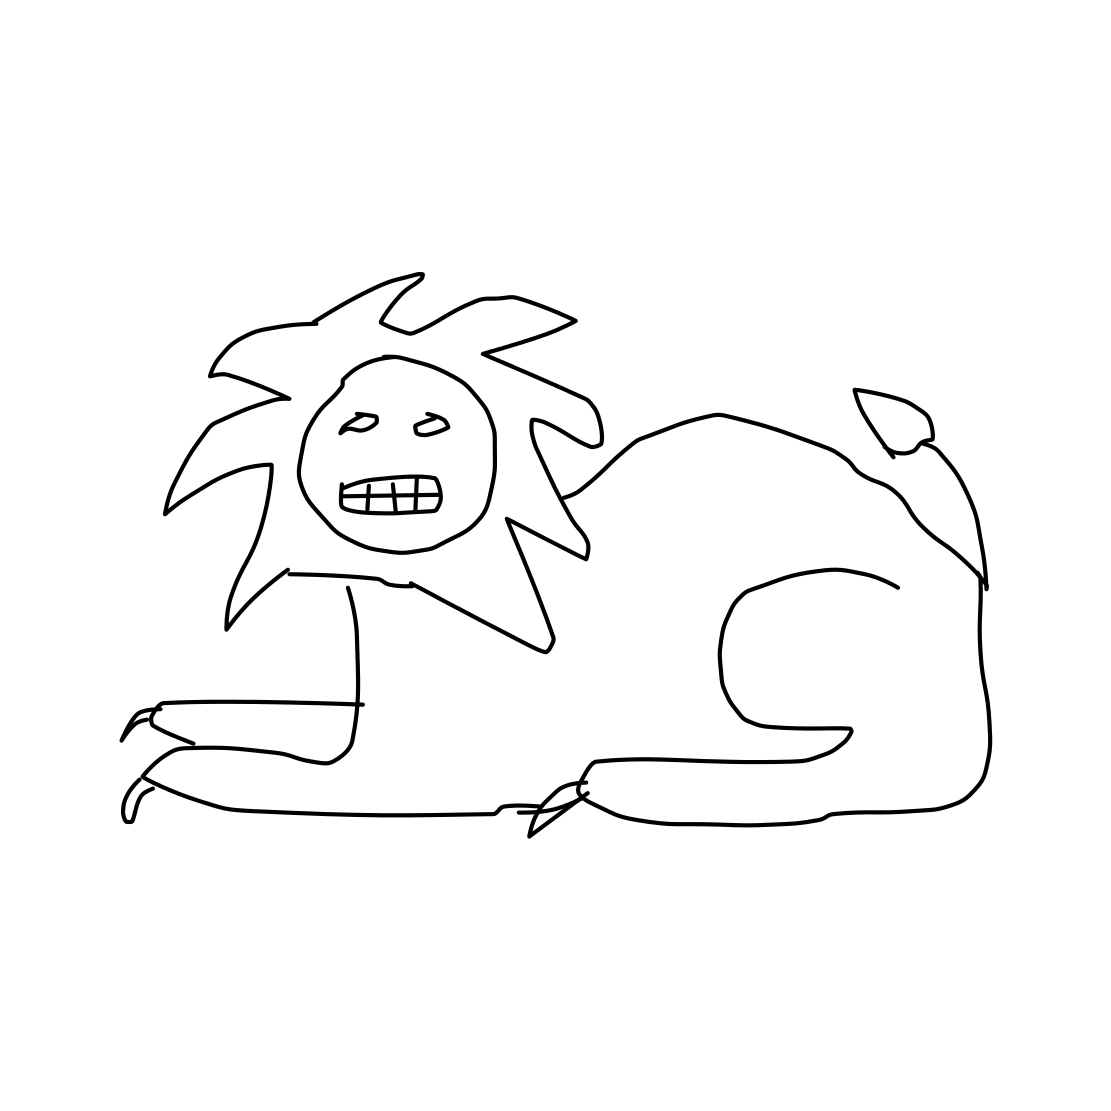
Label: lion